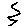
Label: zigzag